Question: I have 2 tables. Customers and Orders.

My requirement is...
I would like to get the result like the following
Customer Detail + HasOrders + Count(Orders)
I wrote
'''
SELECT Customers.*
, CASE WHEN o.CustomerID IS NOT NULL THEN 1 ELSE 0 END HasOrders
FROM Customers c
LEFT JOIN Orders o
ON c.CustomerID = o.CustomersID
'''
But it returns many rows. If the customer has 5 orders, it returns 5 rows for each Customer.
Could you please advise me? Thanks.
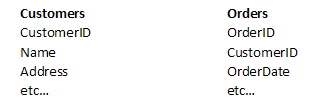
Answer: You need to do the counting in derived table.
'''
SELECT c.*
, case when o.CustomerID is not null
then 1
else 0
end HasOrders
, o.NumberOfOrders
FROM Customers c
LEFT JOIN
(
SELECT CustomerID
, count(*) NumberOfOrders
FROM Orders
GROUP BY CustomerID
) o
ON c.CustomerID = o.CustomersID
'''